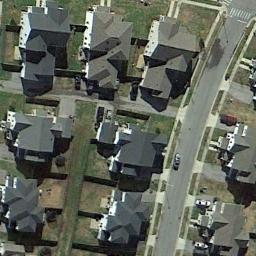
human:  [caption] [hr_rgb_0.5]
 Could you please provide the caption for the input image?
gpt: There are few houses in medium - sized areas .

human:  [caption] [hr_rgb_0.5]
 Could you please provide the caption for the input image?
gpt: There are many buildings of different shapes and sizes in medium residential area .

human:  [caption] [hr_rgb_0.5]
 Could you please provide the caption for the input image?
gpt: The medium residential is on the grass next to the road .

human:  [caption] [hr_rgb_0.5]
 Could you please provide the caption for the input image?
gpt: The medium residential area has some neatly arranged houses and a road goes through the medium residential area .

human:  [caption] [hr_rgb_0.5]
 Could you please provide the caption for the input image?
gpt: There are some black buildings on green lawns on the  medium residential area .